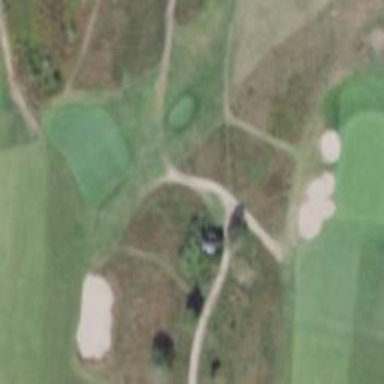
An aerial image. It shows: Path used for both walking and golf.